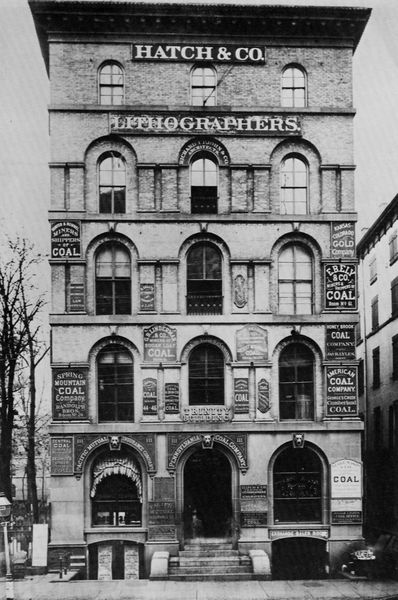
Titel: Das Trinity Gebäude
Künstler: Amerikanischer Photograph
Schlagwörter: baum, himmel, schatten, weiß, bäume, stadt, äste, fenster, glas, licht, schwarz, strasse, tür, dach, gebäude, haus, architektur, sockel, fünf, zweige, england, arbeit, rund, fassade, kahl, türe, winter, amerika, fabrik, werbung, arbeiter, auto, rundbogen, treppe, treppen, symmetrie, schmal, ornamente, aufgang, geländer, stufen, tor, foto, fotografie, photographie, bögen, eingang, keller, fensterkreuz, kohle, lithographie, schilder, schwarzweiß, stöcke, reklame, jalousie, photo, fries, rustika, schlussstein, sims, gesims, rundfesnter, rundbögen, industrialisierung, etagen, geschosse, stockwerke, aufnahme, bau, firma, mietshaus, geschoss, plakate, bürogebäude, traufe, fensterbögen, rundbogenfenster, sockelzone, zonen, solbank, einteilung, erdgeschoß, mehrstöckig, lowe, schmall, einang, ohotographie, werbetafeln, chicago, sullivan, gesim, archovolten, fenstebogen, ghrau, hatch & co, srockwerke, suoterine, trottoir gehsteig bürgersteig, hatch, werbund, hatch&co., lithographers, coal, hatche, gebäudefoto